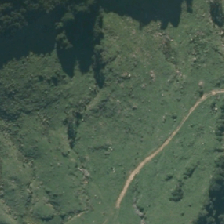
Land cover: low_producing_grassland